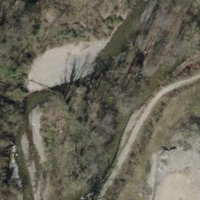
EUNIS habitat code: 41
Species observed at this site:
Persicaria maculosa
Ranunculus repens
Primula vulgaris